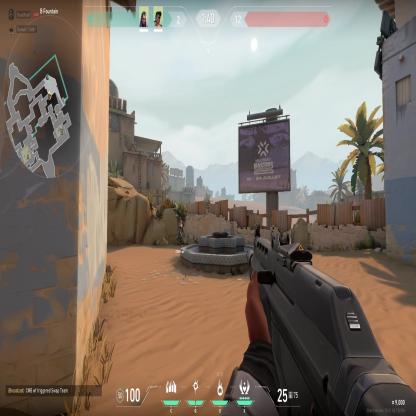
Label: teammate